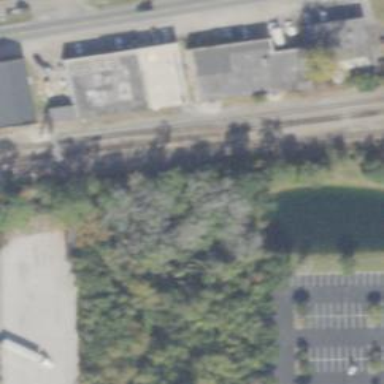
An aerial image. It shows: Railway siding with rails.